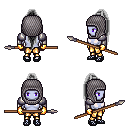
a pixel art fantasy rpg character, female body template, dark elf, purple skin, steel arm armor, gold greaves, gray extra-long topknot hairstyle, chain hood, gold gloves, ghillies, spear, four views (front, back, left, right), 2x2 character sprite sheet, small pixel art, hard edges, no anti-aliasing